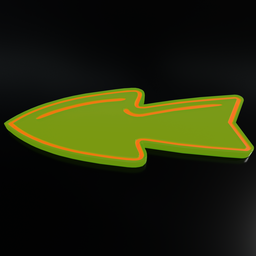
Label: decoration